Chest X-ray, AP view. Patient: 19 years old, sex M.
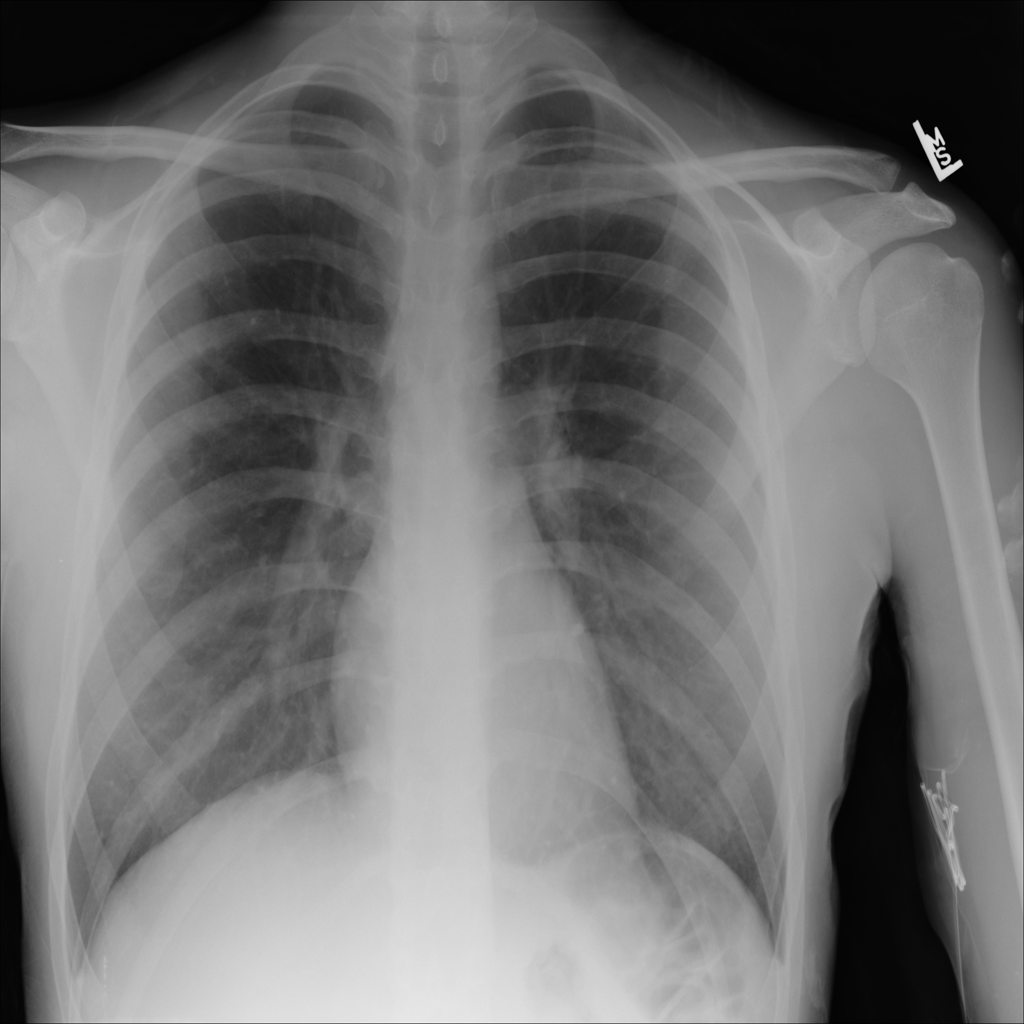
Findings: No Finding